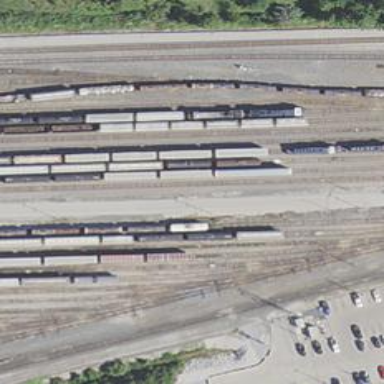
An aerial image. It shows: Railway yard.